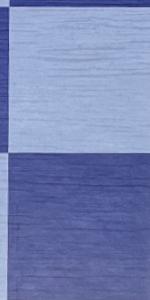
Label: Empty